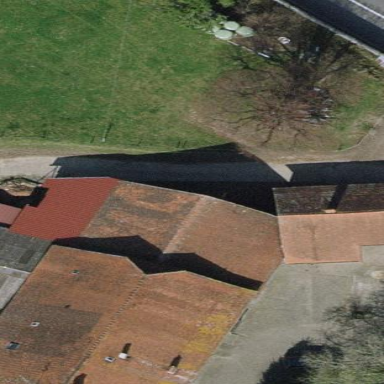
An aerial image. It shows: Detached building with half-hipped roof shape.